Question: I need some help with script that will delete AD Disabled users Home Folders and Roaming Profiles folders on the Server (DC).
Steps That I already done, I create a powershell command:
'''
Import-Module ActiveDirectory
Get-ADUser -SearchBase "OU=Marked for Deletion,OU=Disable Users,DC=******,DC=com" -Filter * -Property * |
Select-Object -Property homeDirectory,profilePath | Export-CSV -Path .\Remove.csv
'''
This Command export the properties of home folders and roaming profile folders of disabled users.
Now' the CSV file contains two colmuns, one is "homeDirectory" and second "profilePath"

The Problem is, when i execute this script, i get error.
'''
$folders = Get-Content "C:\lab
emove.csv"
foreach ($homeDirectory in $folders) {
Remove-Item -Path $homeDirectory -force -Recurse
}
foreach ($profilePath in $folders) {
Remove-Item -Path $profilePath -force -Recurse
}
write-host -foregroundcolor yellow "Delete action complete"
'''
Can somebody help me with this, I will appreciate it.
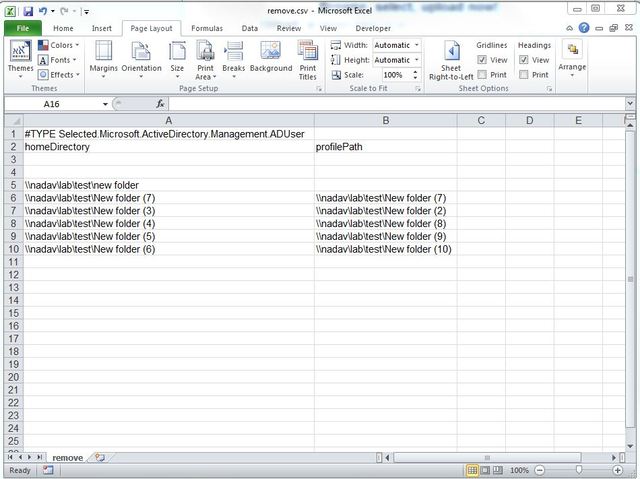
Answer: First I would remove the type information from your CSV like so:
'''
Import-Module ActiveDirectory
Get-ADUser -SearchBase "OU=Marked for Deletion,OU=Disable Users,DC=******,DC=com" -Filter * -Property * |
Select-Object -Property homeDirectory,profilePath |
Export-CSV -Path .\Remove.csv -NoTypeInformation
'''
Then for your delete code I would use this:
'''
Import-Csv "C:\lab
emove.csv" | % {
Remove-Item -Path $_.homeDirectory -force -Recurse
Remove-Item -Path $_.profilePath -force -Recurse
}
write-host -foregroundcolor yellow "Delete action complete"
'''
The problem with your code is that you are not looping through a column, you looping by line and then doing it twice. To do it your way you would need to split the line at the comma.